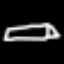
Label: pencil